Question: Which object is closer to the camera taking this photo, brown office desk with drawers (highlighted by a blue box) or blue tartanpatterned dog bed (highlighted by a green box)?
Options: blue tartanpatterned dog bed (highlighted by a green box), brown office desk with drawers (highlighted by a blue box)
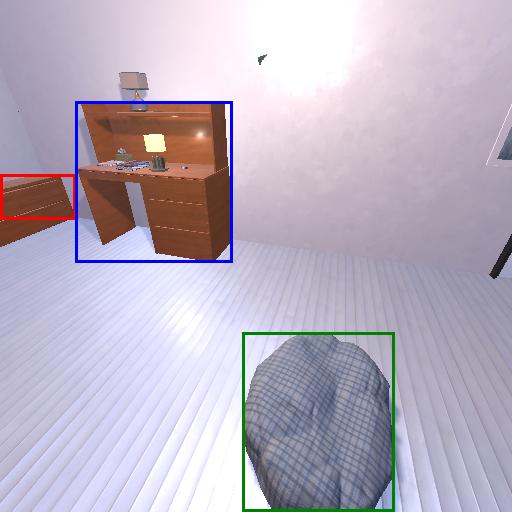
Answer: blue tartanpatterned dog bed (highlighted by a green box)